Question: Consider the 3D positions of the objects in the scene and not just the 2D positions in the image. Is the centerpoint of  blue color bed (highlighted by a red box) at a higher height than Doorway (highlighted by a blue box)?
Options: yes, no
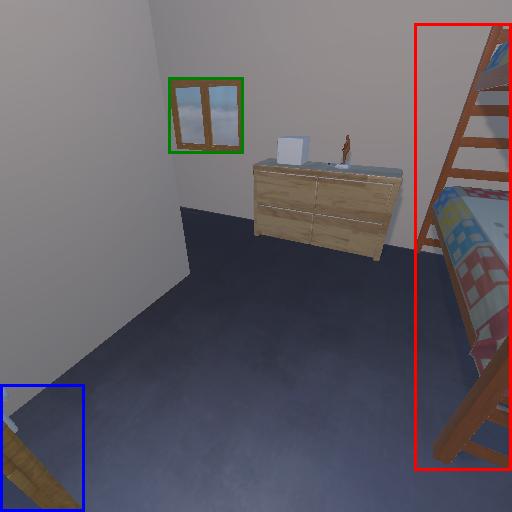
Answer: yes